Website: lowes
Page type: delivery-shipping
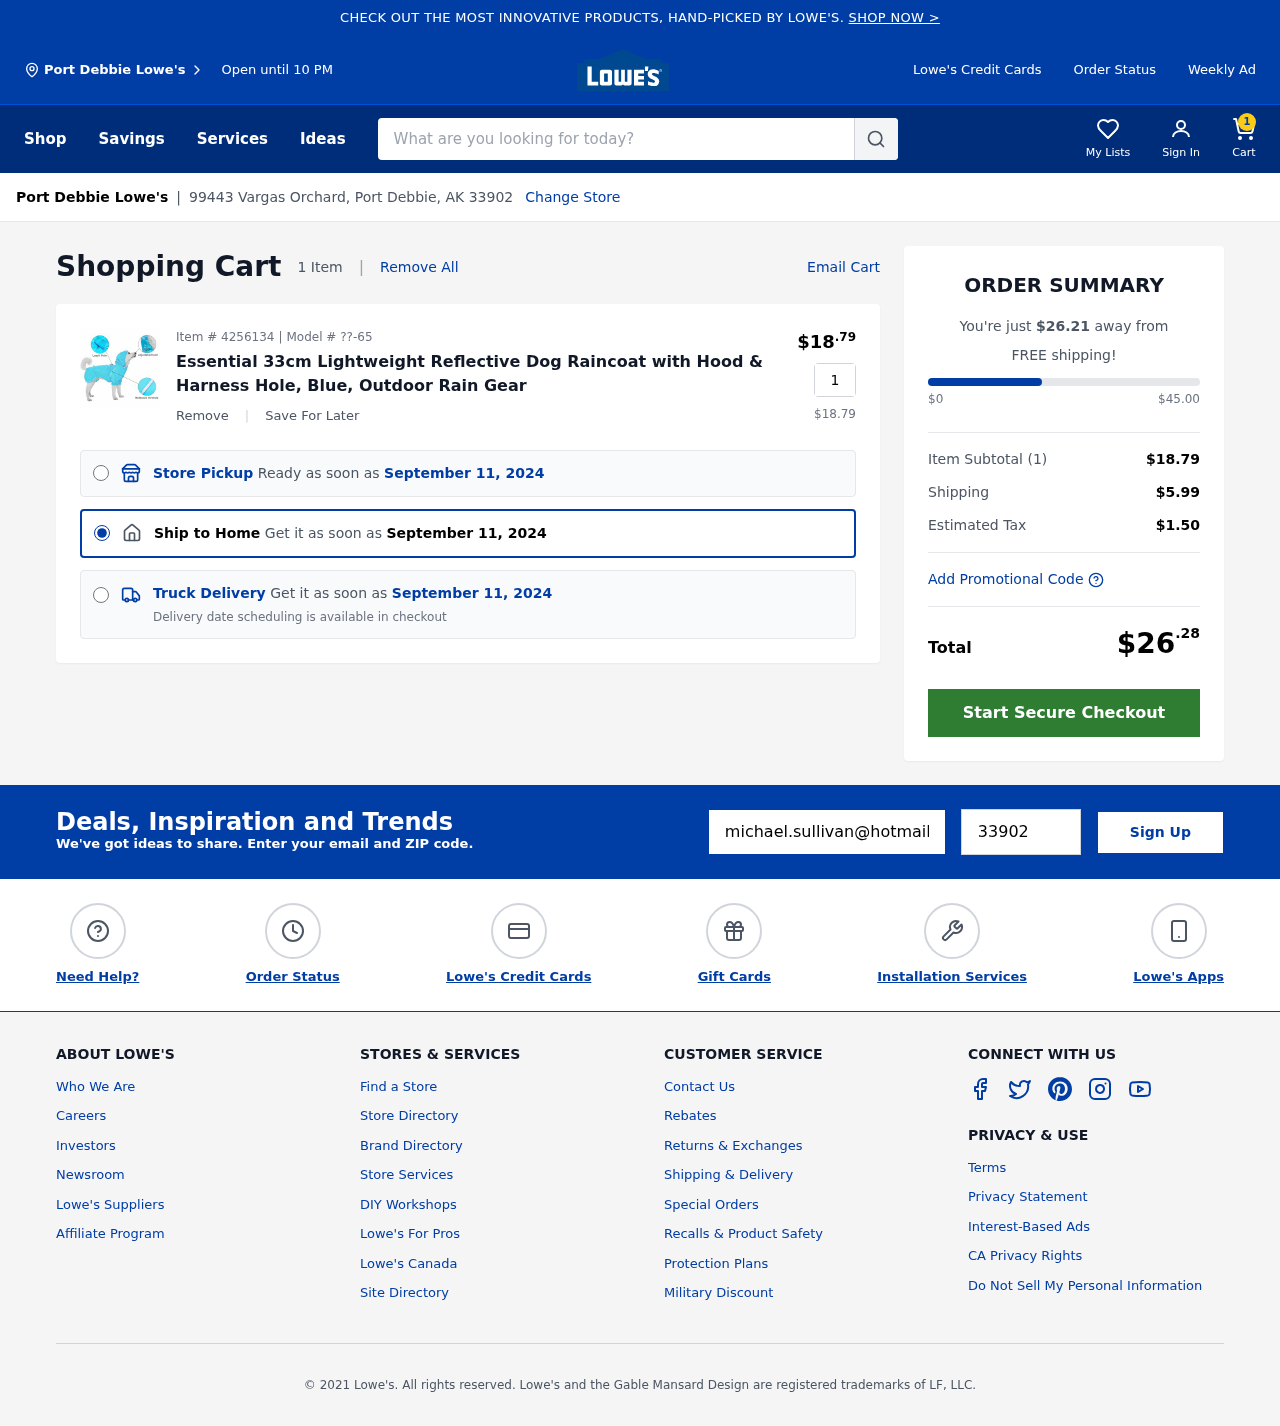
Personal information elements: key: PII_CITY
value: Port Debbie
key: PII_EMAIL
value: michael.sullivan@hotmail.com
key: PII_POSTCODE
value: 33902
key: PII_STREET
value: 99443 Vargas Orchard
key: PII_CITY2
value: Port Debbie
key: PII_CITY_STATE_ZIP
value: Port Debbie, AK 33902
Product elements: key: PRODUCT1_NAME
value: Essential 33cm Lightweight Reflective Dog Raincoat with Hood & Harness Hole, Blue, Outdoor Rain Gear
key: PRODUCT1_PRICE
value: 18.79
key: PRODUCT1_QUANTITY
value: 1
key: PRODUCT1_MODEL
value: ??-65
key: PRODUCT1_PRICE2
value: $18.79
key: PRODUCT1_ITEM_NUMBER
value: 4256134
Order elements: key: ORDER_NUM_ITEMS
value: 1
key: ORDER_DELIVERY_DATE
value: September 11, 2024
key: ORDER_DELIVERY_DATE2
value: September 11, 2024
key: ORDER_DELIVERY_DATE3
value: September 11, 2024
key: AMOUNT_TO_FREE_SHIPPING
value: $26.21
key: ORDER_SUBTOTAL
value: $18.79
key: ORDER_SHIPPING_COST
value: $5.99
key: ORDER_TAX
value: $1.50
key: ORDER_TOTAL
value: $26.28
Search elements: key: HEADER_SEARCH
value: What are you looking for today?